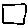
Label: square